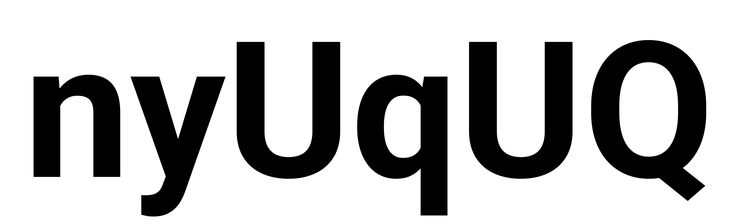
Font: Roboto_Bold